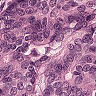
Metastatic tissue present: yes